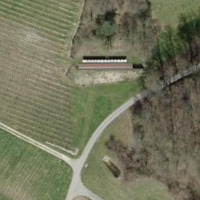
EUNIS habitat code: 40
Species observed at this site:
Pholidoptera griseoaptera
Tettigonia viridissima
Phaneroptera falcata
Podarcis muralis
Lacerta agilis
Bufo bufo